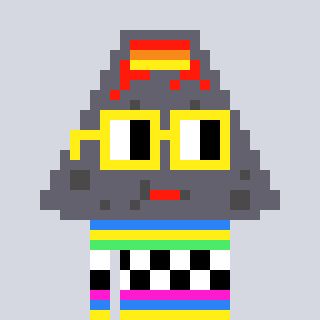
a pixel art character with square yellow glasses, a volcano-shaped head and a orange-colored body on a cool background